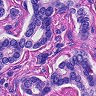
Metastatic tissue present: yes